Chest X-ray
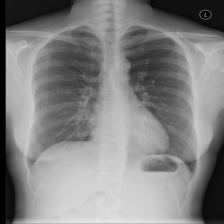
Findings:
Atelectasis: negative
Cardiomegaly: negative
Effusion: positive
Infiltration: negative
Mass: negative
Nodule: negative
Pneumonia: negative
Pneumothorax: negative
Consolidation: positive
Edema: negative
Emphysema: negative
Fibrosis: negative
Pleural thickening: positive
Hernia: negative